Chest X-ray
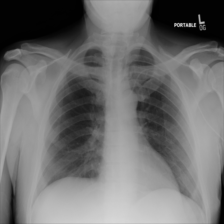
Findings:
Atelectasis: negative
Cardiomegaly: negative
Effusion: negative
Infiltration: negative
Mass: negative
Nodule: negative
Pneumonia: negative
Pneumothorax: negative
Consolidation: negative
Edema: negative
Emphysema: negative
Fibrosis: negative
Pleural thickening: negative
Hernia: negative